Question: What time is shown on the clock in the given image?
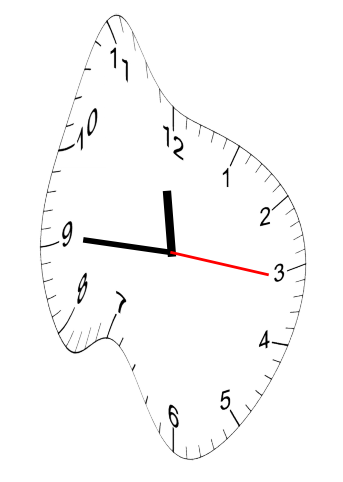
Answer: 11:45:16